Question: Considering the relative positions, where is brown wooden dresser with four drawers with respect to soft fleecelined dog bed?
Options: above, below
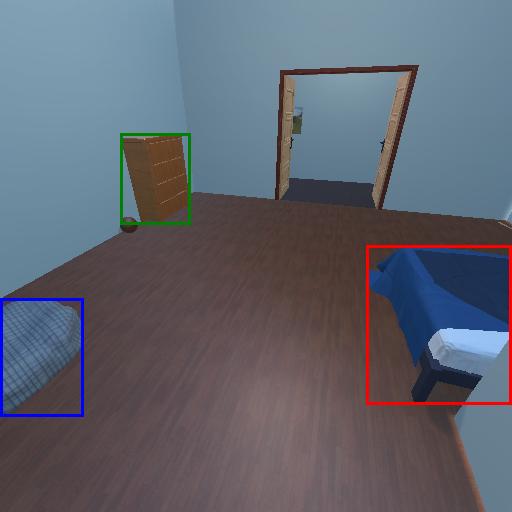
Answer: above